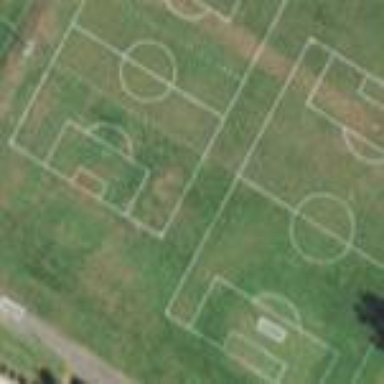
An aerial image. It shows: Soccer pitch for leisure land activities.